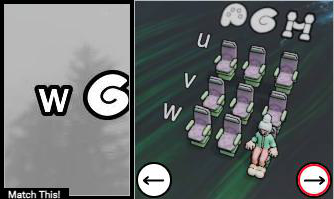
Task: seats
Answer: no